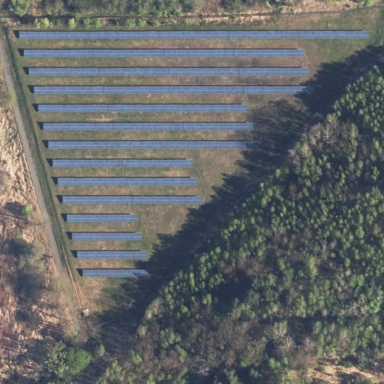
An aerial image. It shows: Solar power generator fenced in by barrier. The generator is solar photovoltaic panel.